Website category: movie
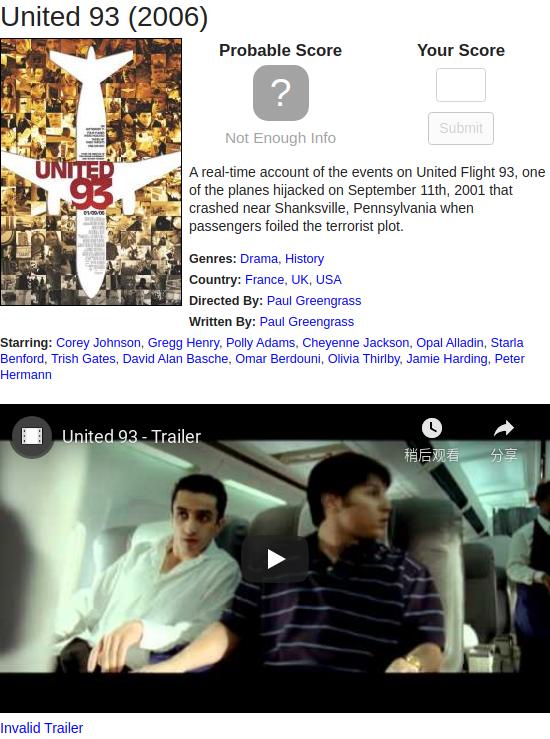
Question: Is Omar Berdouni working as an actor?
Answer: yes

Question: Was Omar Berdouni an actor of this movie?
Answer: yes

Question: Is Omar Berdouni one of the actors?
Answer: yes

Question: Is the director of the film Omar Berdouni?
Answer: no

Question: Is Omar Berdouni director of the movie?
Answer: no

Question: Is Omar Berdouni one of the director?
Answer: no

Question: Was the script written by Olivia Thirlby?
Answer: no

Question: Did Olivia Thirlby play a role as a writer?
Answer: no

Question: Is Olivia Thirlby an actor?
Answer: yes

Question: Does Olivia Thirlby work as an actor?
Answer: yes

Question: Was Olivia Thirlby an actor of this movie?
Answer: yes

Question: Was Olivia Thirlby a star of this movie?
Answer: yes

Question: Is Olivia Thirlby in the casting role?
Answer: yes

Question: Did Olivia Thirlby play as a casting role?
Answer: yes

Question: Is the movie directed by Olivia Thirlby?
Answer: no

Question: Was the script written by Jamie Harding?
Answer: no

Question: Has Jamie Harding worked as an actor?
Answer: yes

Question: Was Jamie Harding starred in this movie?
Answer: yes

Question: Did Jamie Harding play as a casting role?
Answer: yes

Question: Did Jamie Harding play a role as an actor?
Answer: yes

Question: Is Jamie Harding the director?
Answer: no

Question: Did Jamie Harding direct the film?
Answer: no

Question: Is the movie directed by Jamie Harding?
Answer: no

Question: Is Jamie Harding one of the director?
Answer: no

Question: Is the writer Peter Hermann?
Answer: no

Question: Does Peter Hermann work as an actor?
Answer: yes

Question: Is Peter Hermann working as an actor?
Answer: yes

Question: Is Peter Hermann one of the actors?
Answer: yes

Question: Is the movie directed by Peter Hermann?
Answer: no

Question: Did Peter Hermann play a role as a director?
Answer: no